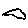
Label: bird